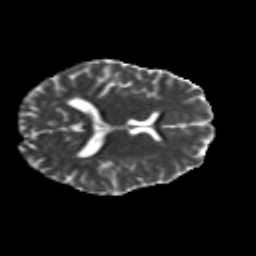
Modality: MD
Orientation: axial
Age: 31
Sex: female
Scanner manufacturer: siemens
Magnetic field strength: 3 T
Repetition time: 8.8 s
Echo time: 0.085 s